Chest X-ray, AP view. Patient: 21 years old, sex F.
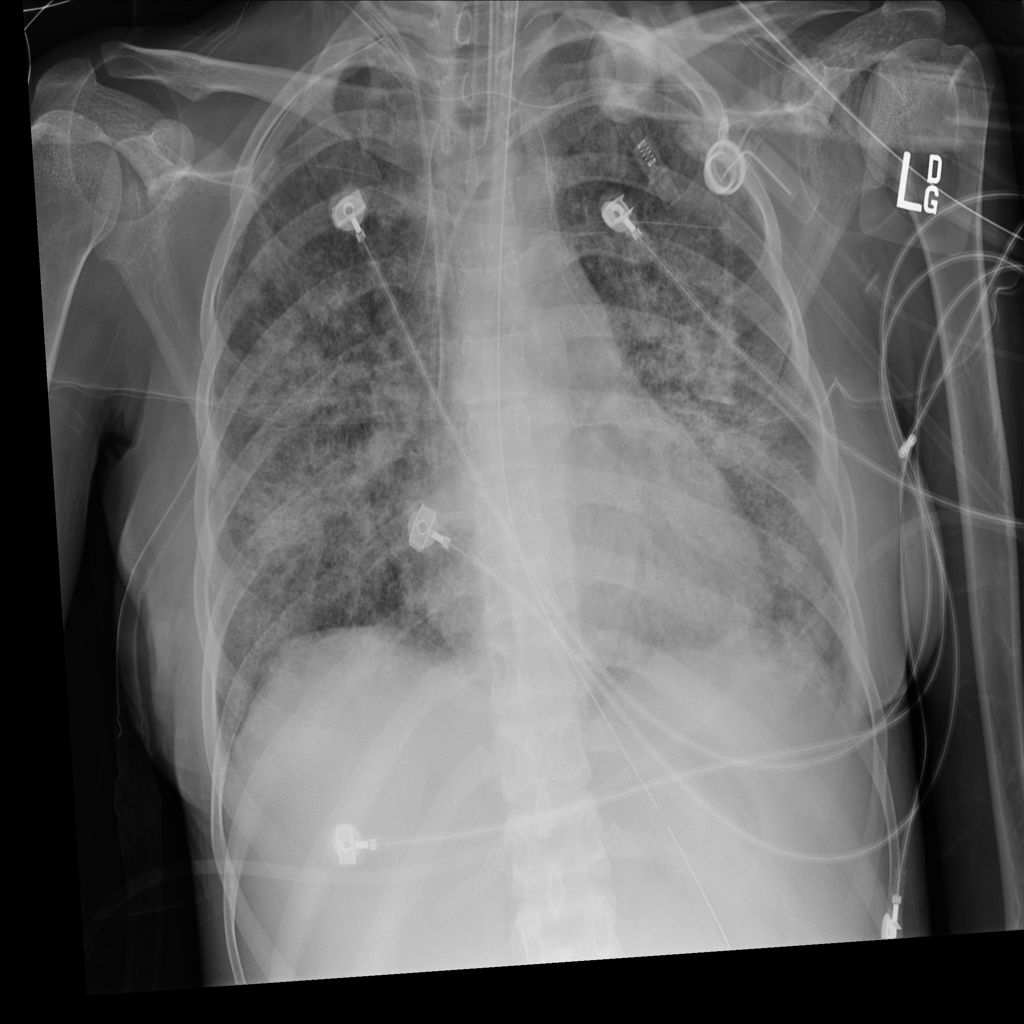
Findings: Infiltration